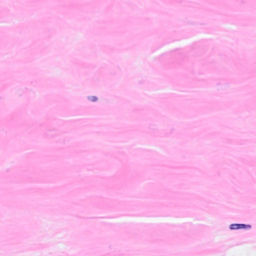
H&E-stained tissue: Breast